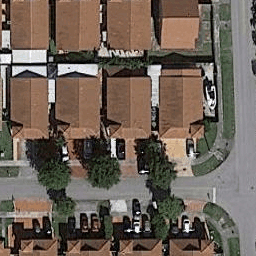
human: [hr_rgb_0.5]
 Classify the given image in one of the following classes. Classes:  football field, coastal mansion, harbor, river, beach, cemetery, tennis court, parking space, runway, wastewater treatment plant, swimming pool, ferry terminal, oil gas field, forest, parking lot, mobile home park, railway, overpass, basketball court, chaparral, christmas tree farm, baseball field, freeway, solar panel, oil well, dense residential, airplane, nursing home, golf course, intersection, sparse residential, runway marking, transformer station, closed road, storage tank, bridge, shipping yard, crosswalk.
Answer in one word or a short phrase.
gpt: dense residential